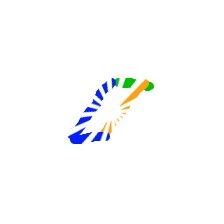
Shape: parallelogram